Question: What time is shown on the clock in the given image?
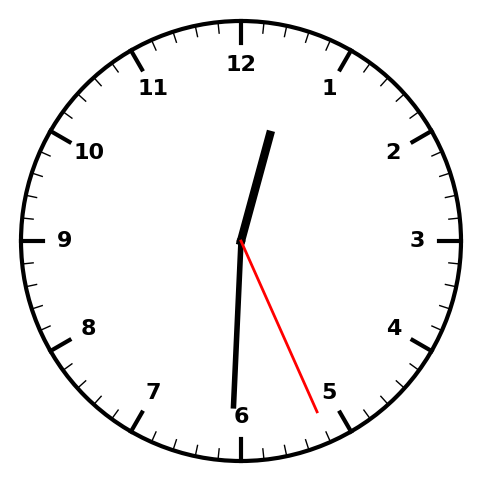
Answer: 12:30:26